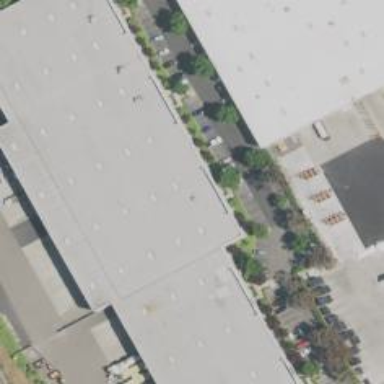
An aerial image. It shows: Warehouse.